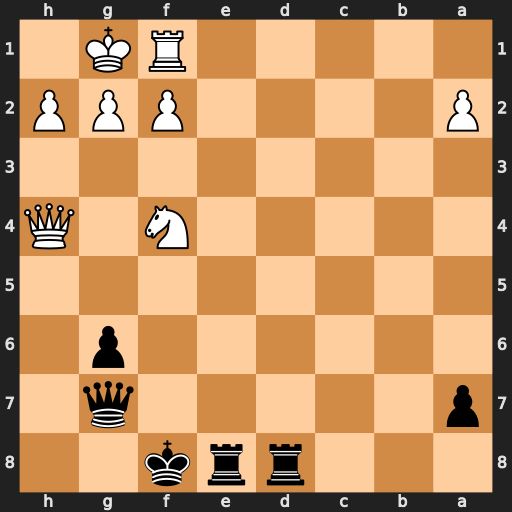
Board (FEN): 3rrk2/p5q1/6p1/8/5N1Q/8/P4PPP/5RK1
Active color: b
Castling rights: -
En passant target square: -
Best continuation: g5 Qg4 gxf4